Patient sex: M
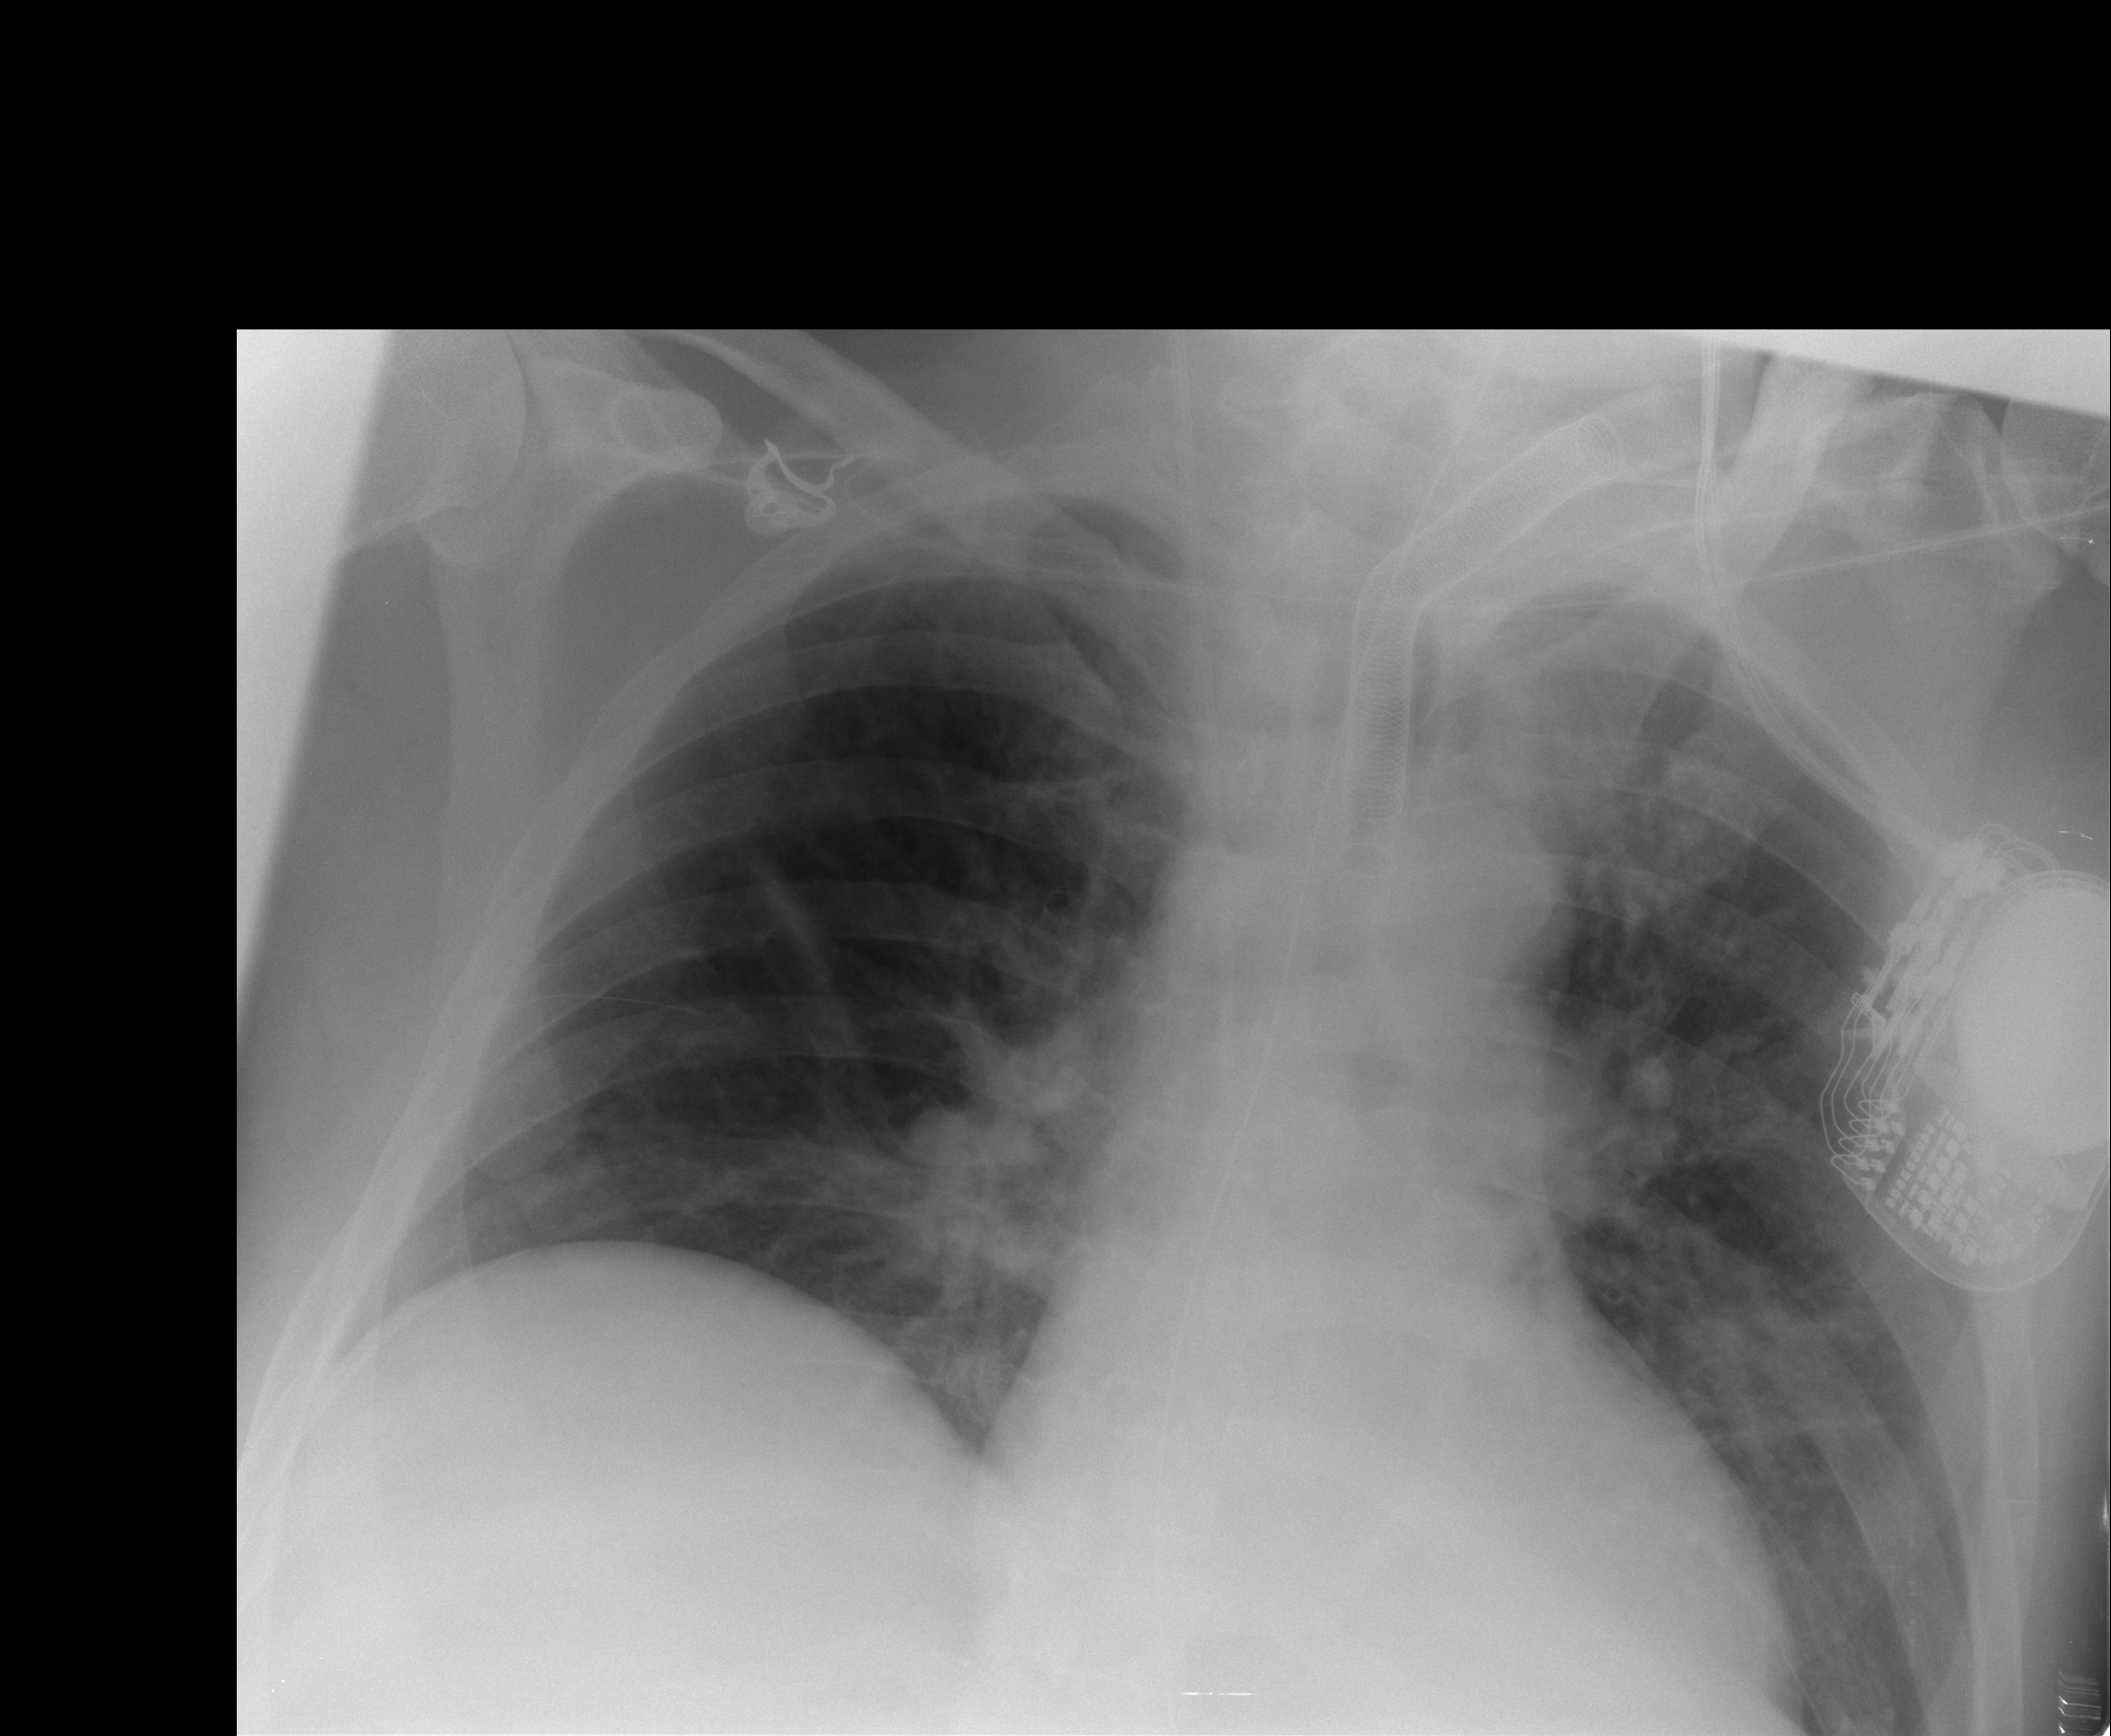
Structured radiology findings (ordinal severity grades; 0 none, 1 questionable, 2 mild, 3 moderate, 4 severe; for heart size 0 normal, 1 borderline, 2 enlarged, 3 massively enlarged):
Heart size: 0
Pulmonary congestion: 0
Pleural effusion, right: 0
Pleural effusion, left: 0
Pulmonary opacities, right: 0
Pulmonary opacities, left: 2
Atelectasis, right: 2
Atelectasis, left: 2